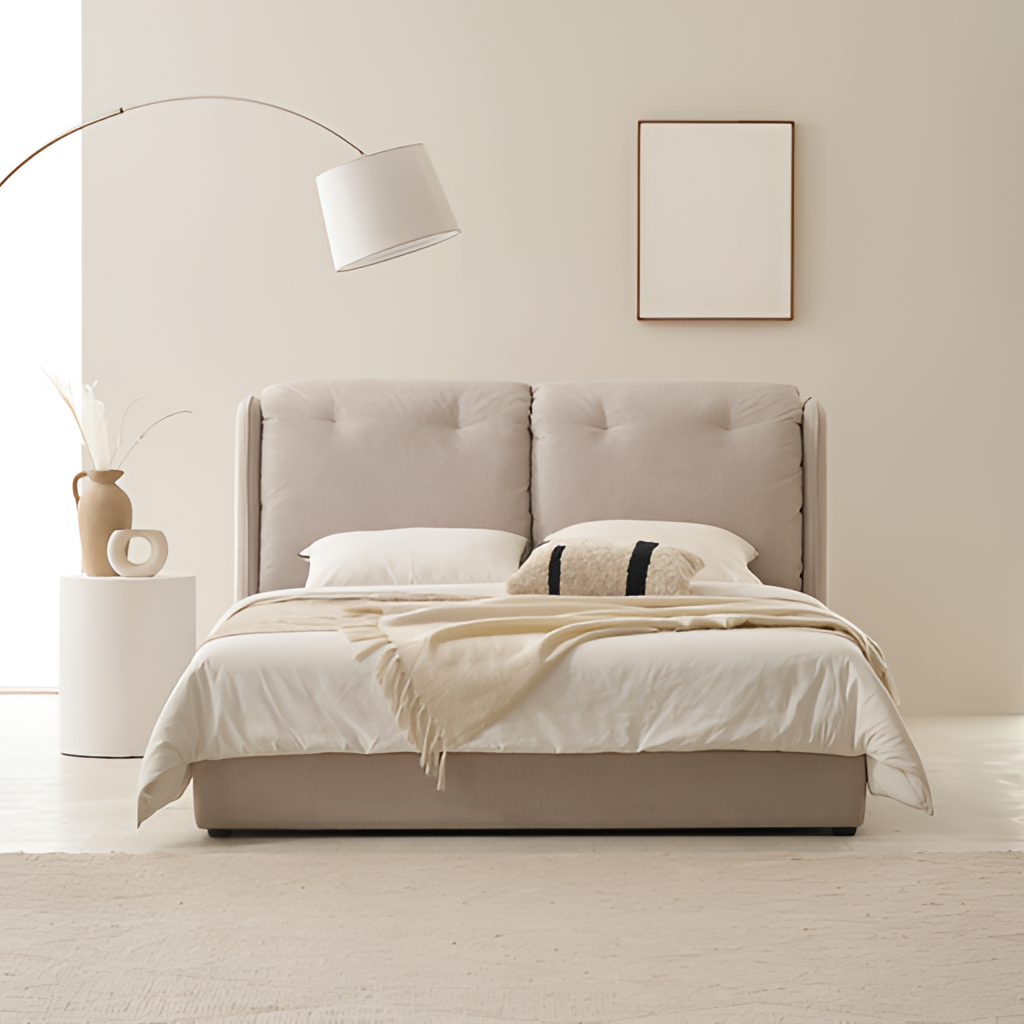
bedroom, fabric bed, wood flooring, with plank pattern, contemporary, cream paint wallpaper, with solid pattern